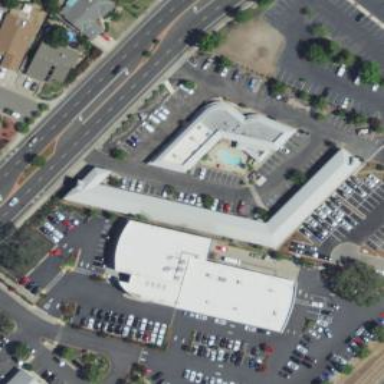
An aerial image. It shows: Building that is motel.